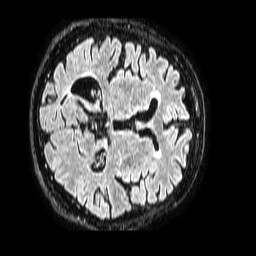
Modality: FLAIR
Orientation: axial
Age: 86
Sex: male
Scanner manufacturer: philips
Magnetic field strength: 1.5 T
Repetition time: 4.8 s
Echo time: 0.3 s